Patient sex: M
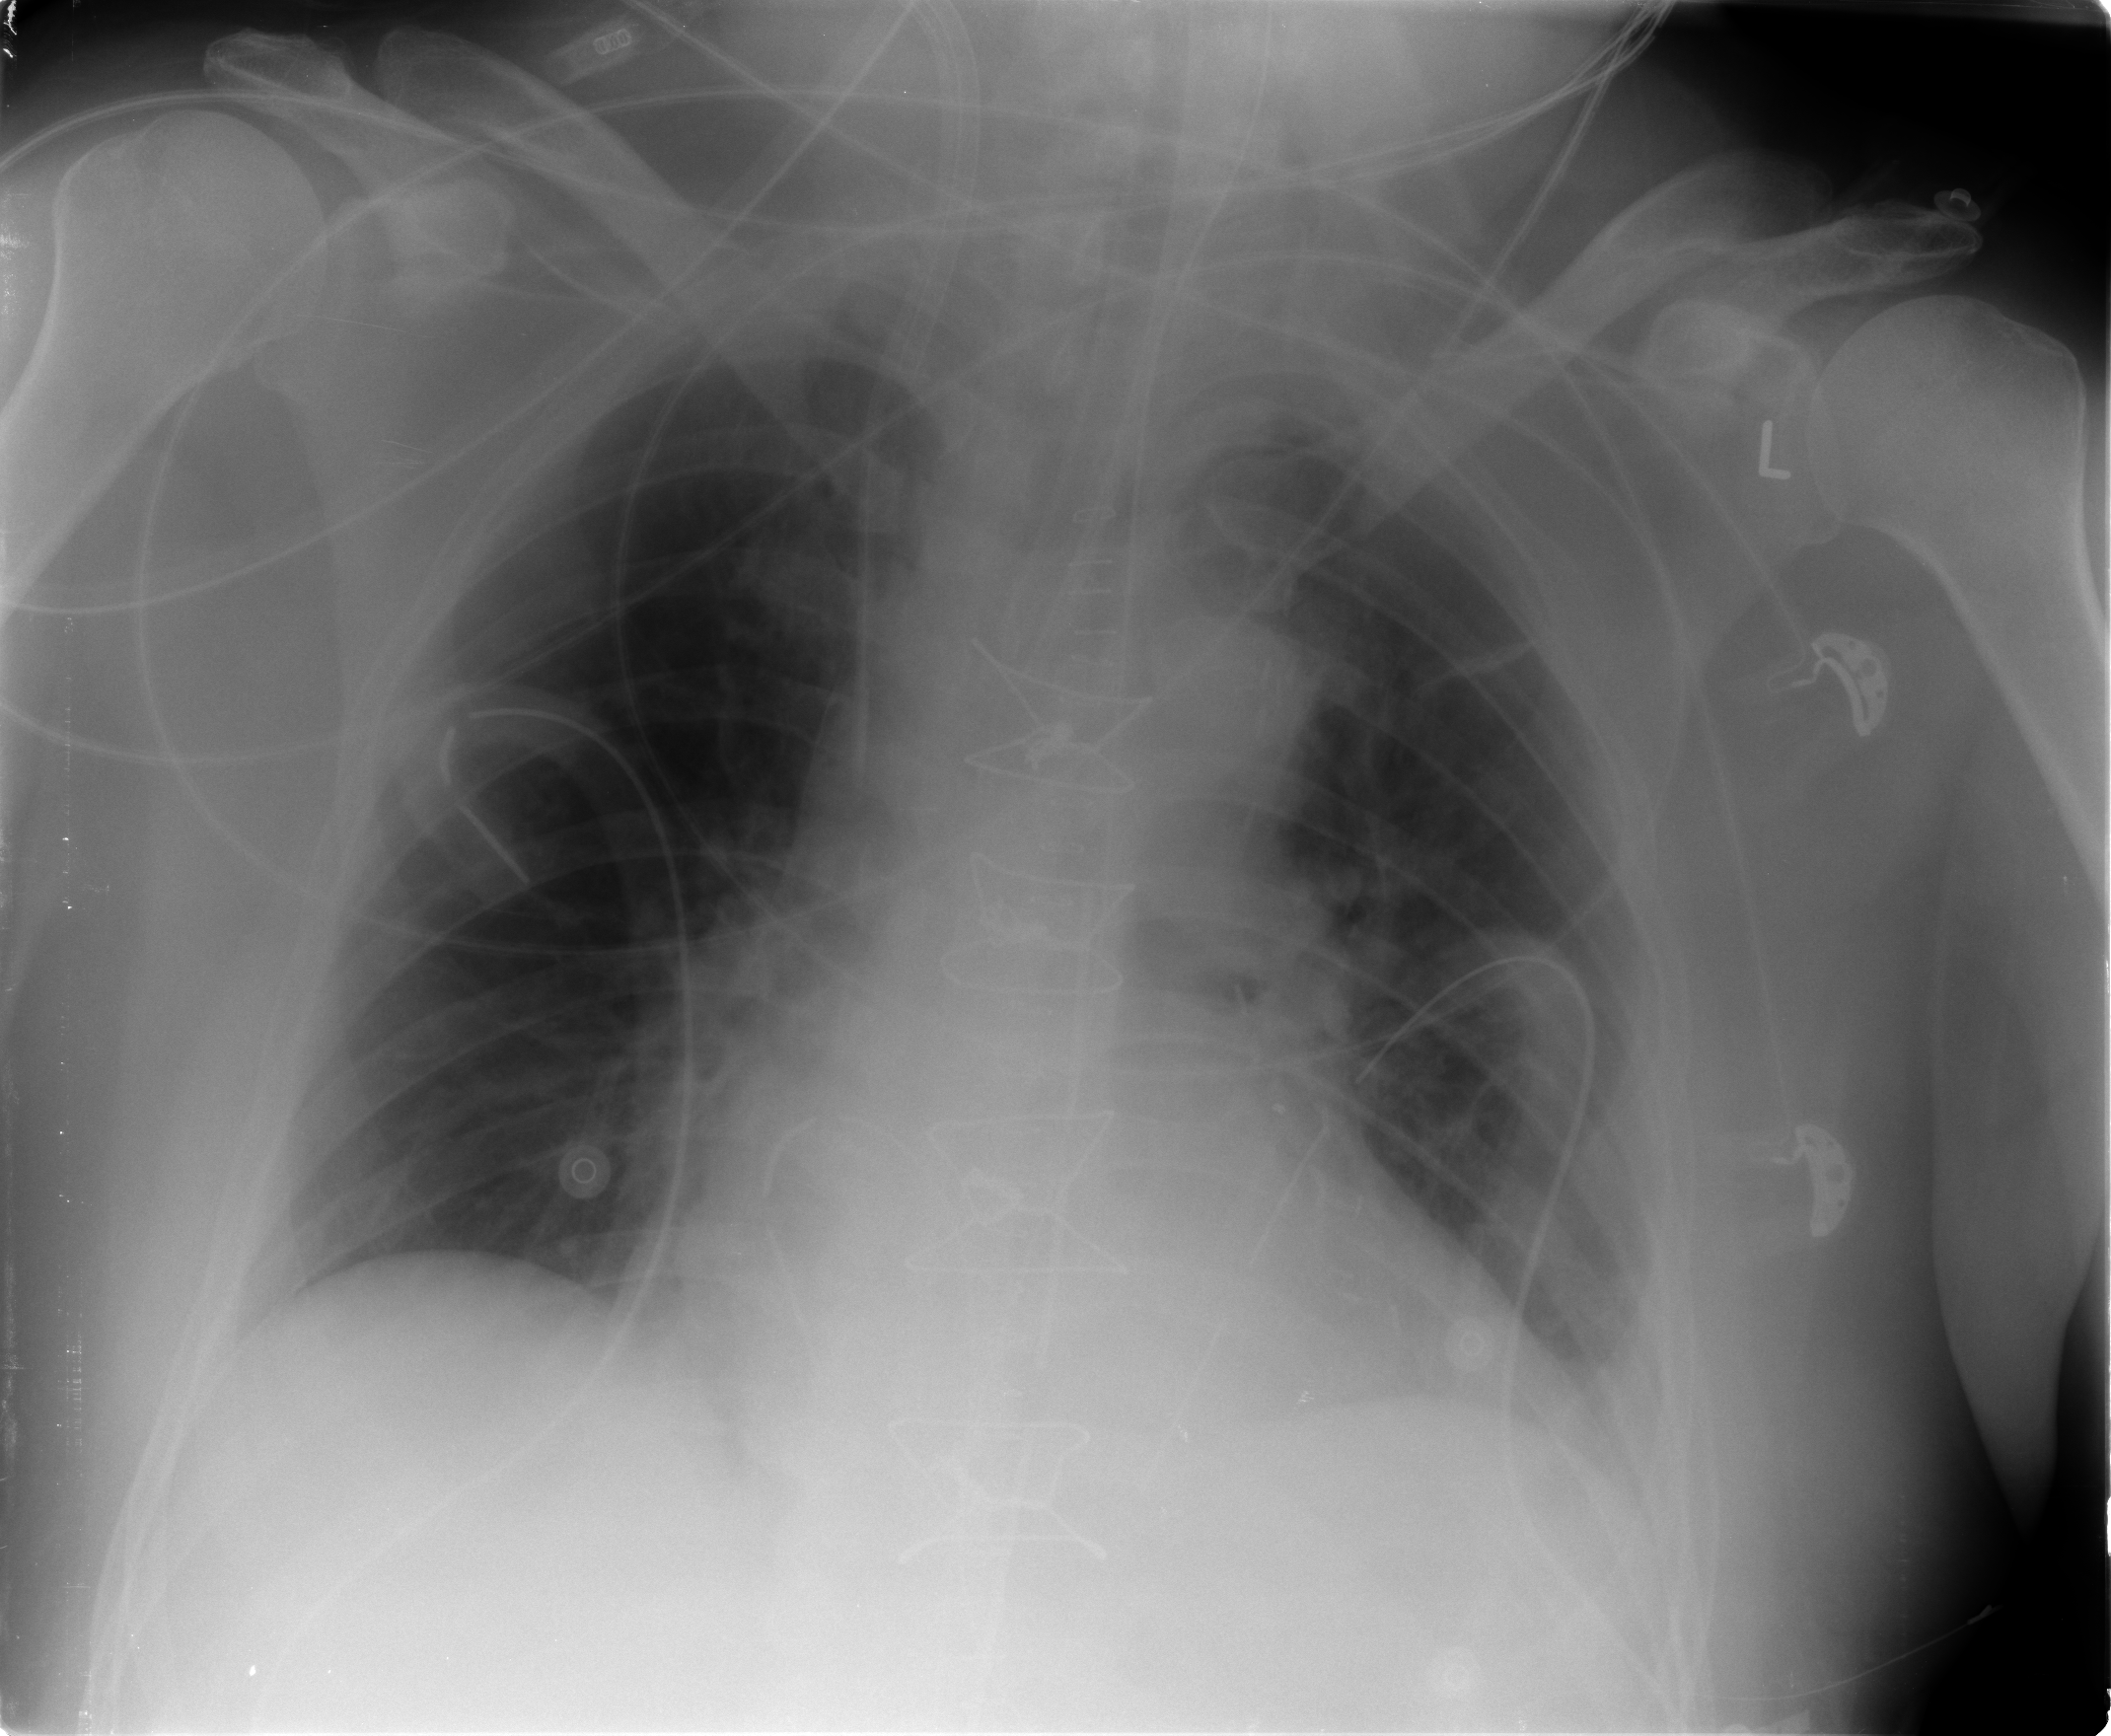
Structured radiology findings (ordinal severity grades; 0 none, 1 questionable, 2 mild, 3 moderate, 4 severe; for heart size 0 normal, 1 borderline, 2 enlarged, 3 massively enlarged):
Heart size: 1
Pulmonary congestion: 1
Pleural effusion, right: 0
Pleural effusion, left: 1
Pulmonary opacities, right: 0
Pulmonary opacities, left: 0
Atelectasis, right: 1
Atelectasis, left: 1